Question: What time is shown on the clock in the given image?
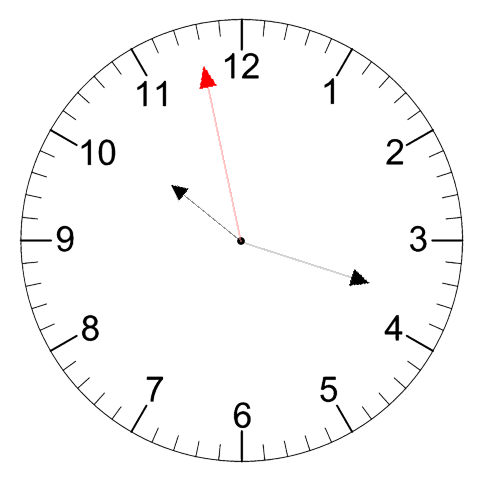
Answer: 10:17:58